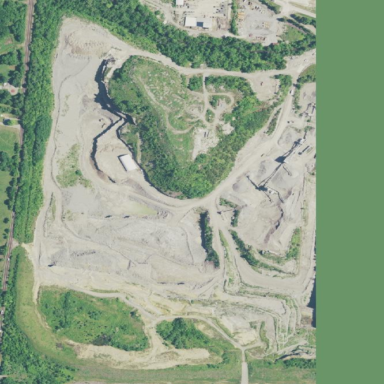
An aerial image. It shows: Quarry that is man-made.